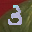
Label: 3